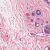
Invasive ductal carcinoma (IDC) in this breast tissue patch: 0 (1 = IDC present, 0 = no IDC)